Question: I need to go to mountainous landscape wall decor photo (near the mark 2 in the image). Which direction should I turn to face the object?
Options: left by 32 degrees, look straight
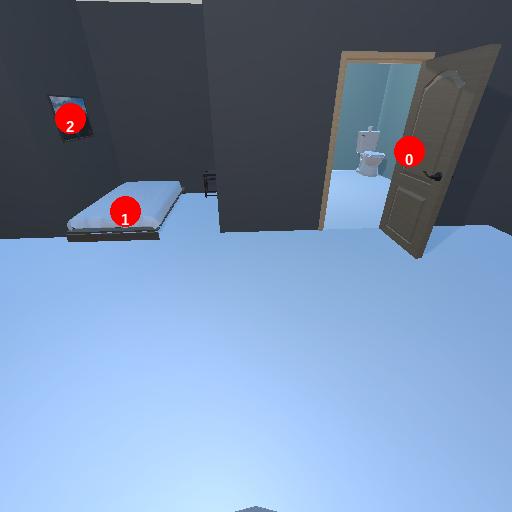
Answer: left by 32 degrees